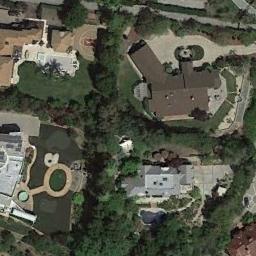
Label: residential